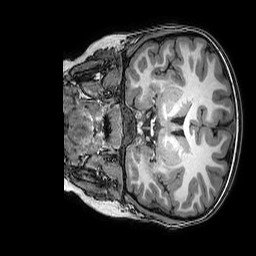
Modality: T1w
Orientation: coronal
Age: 7
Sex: female
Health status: healthy